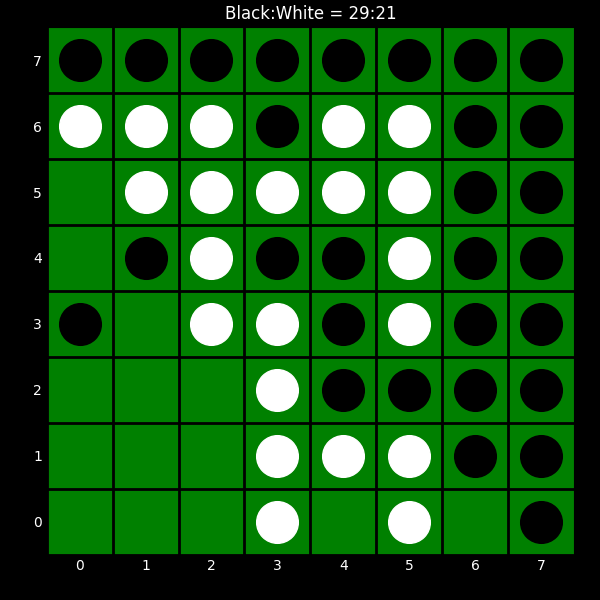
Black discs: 29
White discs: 21